Field crop: tomato
Growth stage: 1
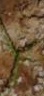
Species: cyperus